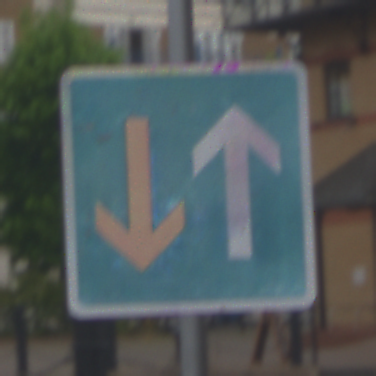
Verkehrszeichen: VorrangVorGegenverkehr
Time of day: MorningAfternoon
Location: Outdoor (Urban)
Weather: Overcast
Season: NotSpecified
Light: Natural